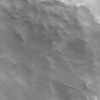
Label: not_dusty